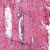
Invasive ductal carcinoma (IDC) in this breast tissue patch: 0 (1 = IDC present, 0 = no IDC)